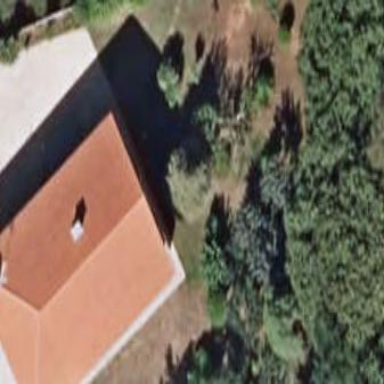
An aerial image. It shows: Simple house.